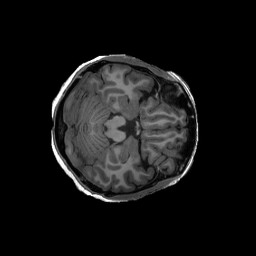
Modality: T1w
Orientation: axial
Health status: ill
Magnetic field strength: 3 T